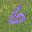
Label: 6